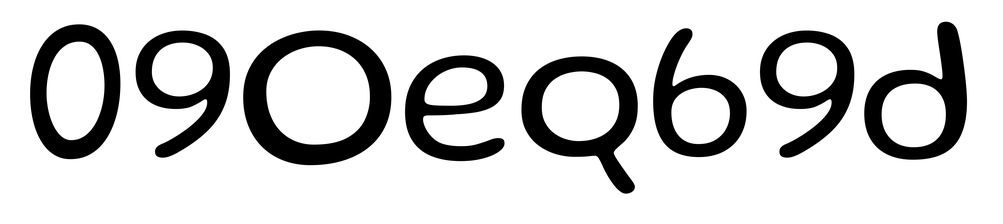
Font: Gluten_Light